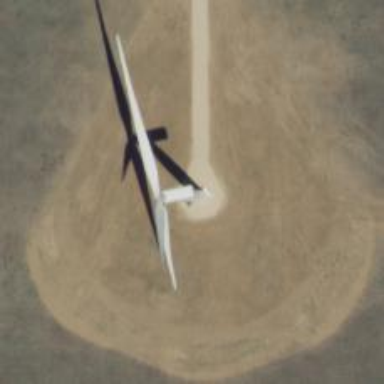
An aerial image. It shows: Wind generator powered by horizontal axis wind turbine.